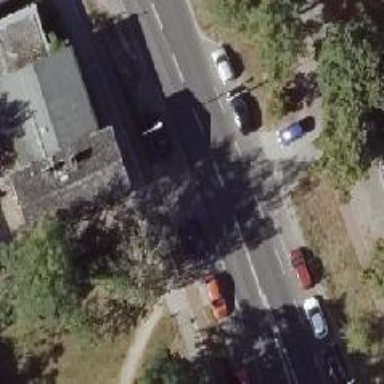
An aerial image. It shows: Secondary road with asphalt surface. It has separate sidewalks on both sides.